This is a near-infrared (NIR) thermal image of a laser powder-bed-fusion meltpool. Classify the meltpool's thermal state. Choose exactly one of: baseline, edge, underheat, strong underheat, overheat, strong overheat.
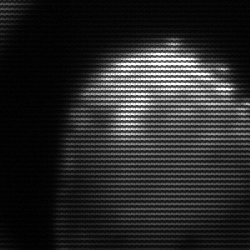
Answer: edge